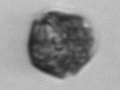
Label: Alexandrium_catenella